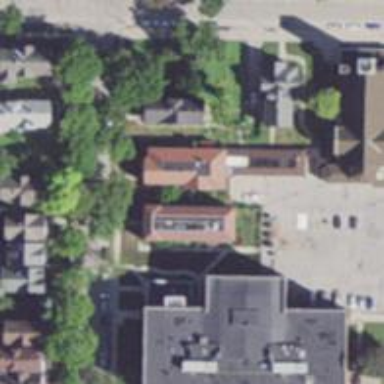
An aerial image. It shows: Building serving as place of worship.